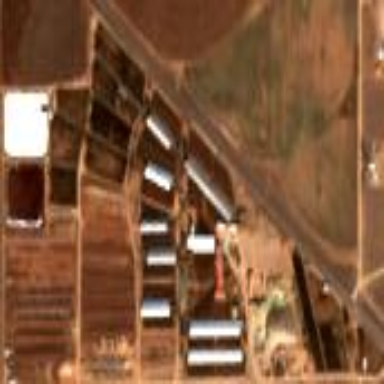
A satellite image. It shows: Feedlot within farmyard.